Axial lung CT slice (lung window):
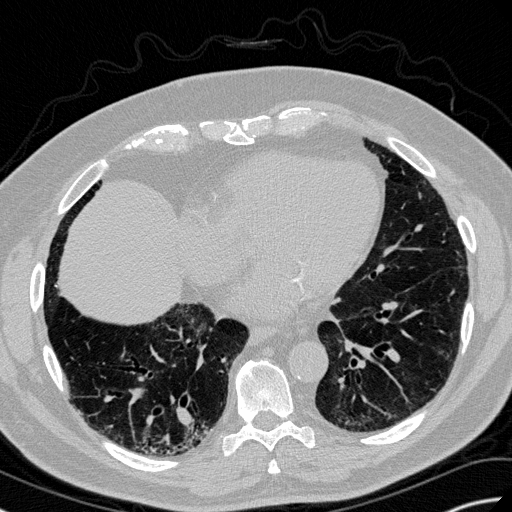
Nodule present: no